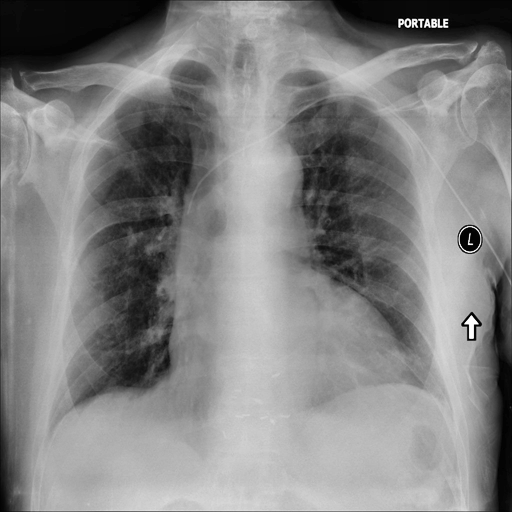
Finding: NORMAL